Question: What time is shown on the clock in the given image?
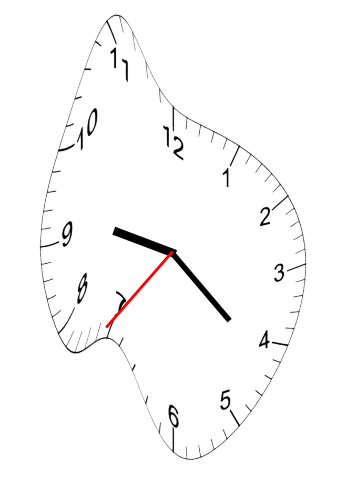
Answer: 09:21:36